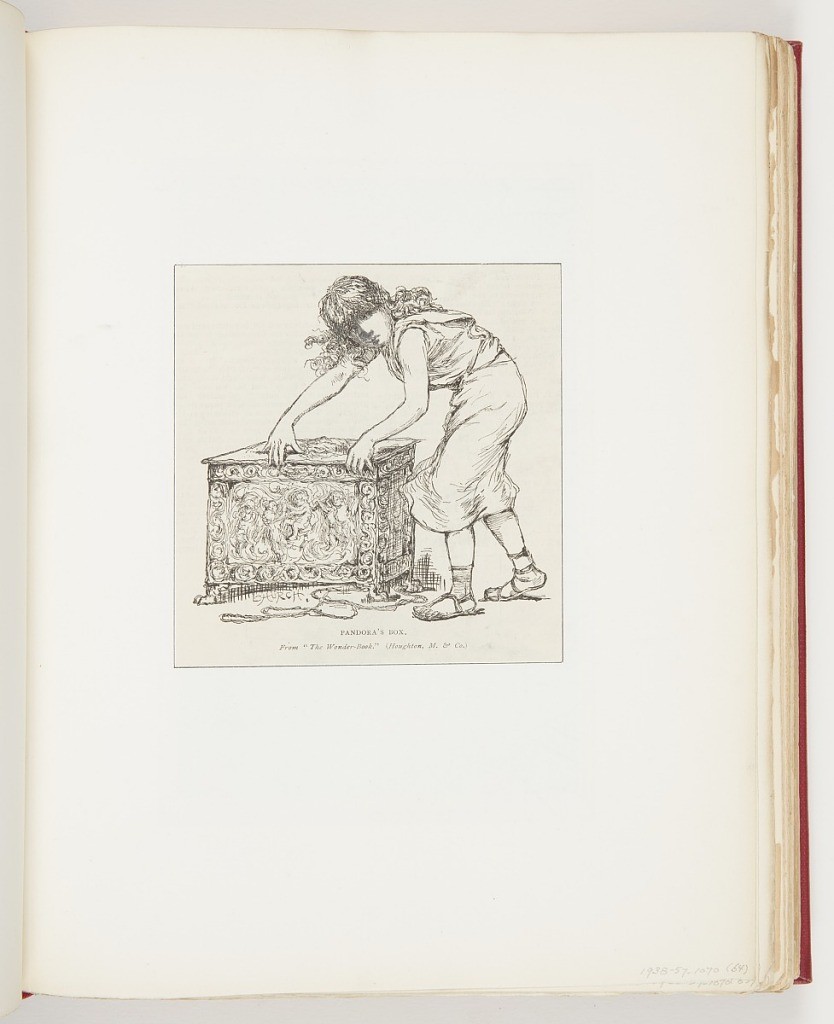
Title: Pandora's Box. From "The Wonder-Book." (Houghton, M. & Co.), Illustration for Publisher's Weekly (XXVI, No. 668, November 15, 1884, p. 83)
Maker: Frederick Stuart Church, American, 1842–1924
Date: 1884
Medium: Etching on paper
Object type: Ephemera
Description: Profile of girl standing over embellished box, hands on box lid, attempting to carefully open box. Upper half of body twisted, peering behind her.